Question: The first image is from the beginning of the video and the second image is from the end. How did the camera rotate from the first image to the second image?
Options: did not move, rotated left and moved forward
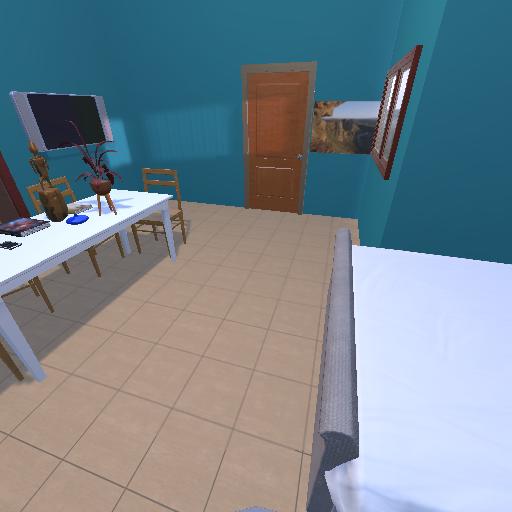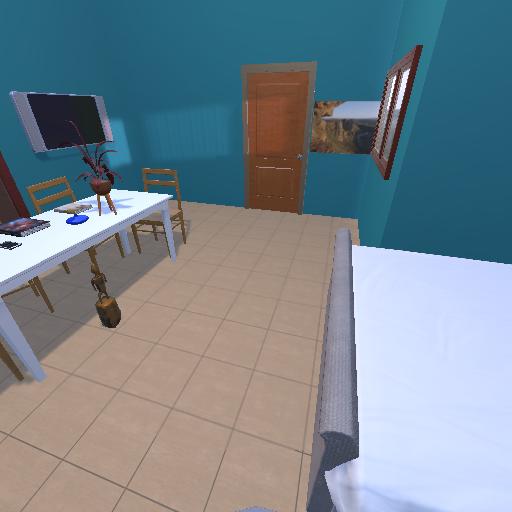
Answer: did not move